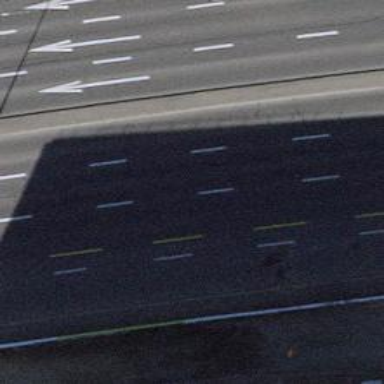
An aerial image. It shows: Secondary road with separate asphalt sidewalks.